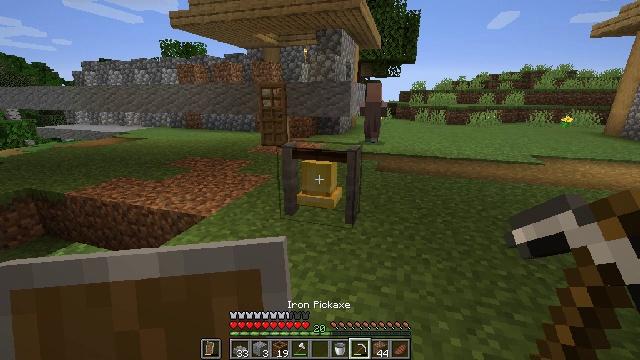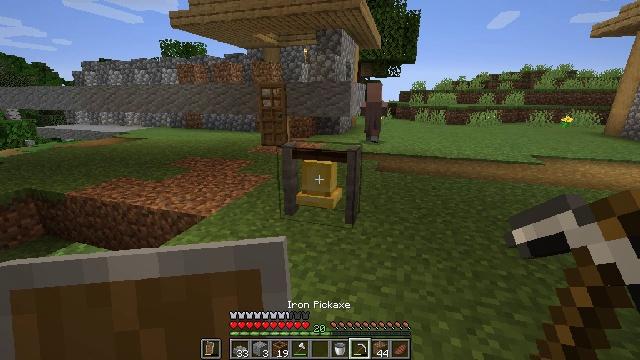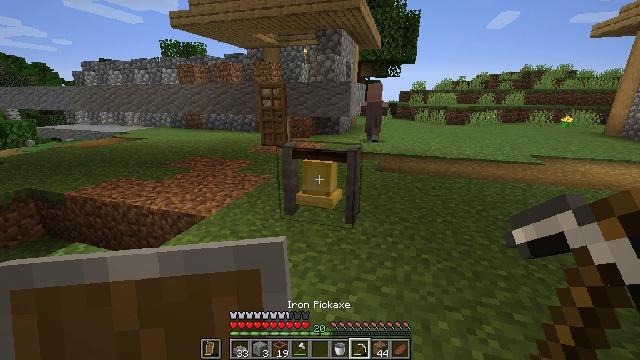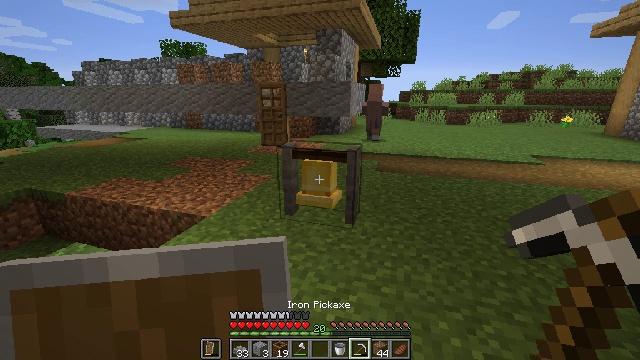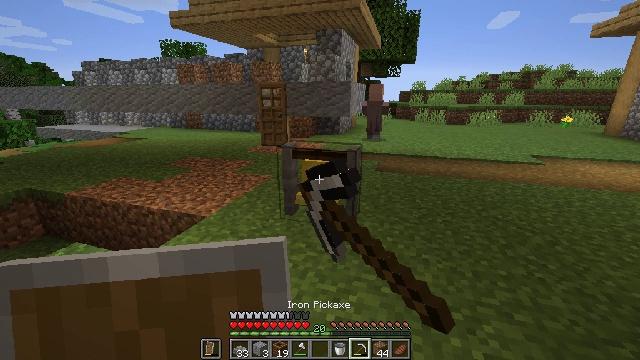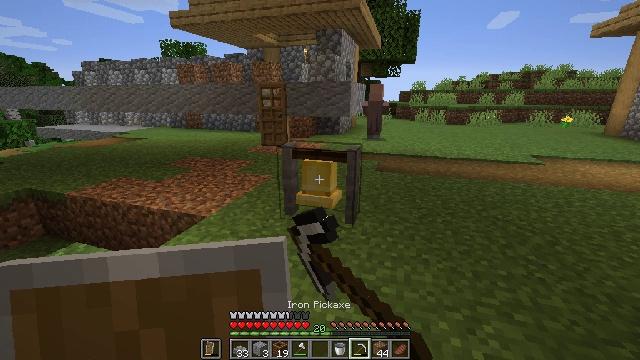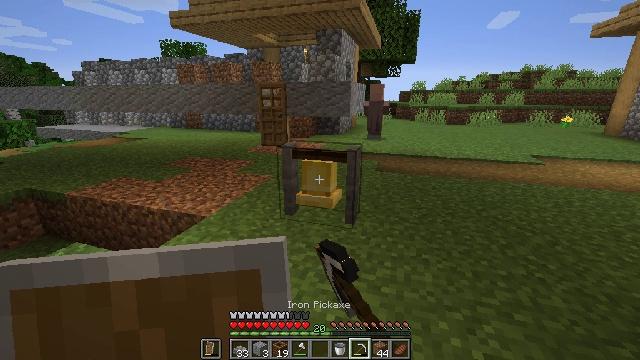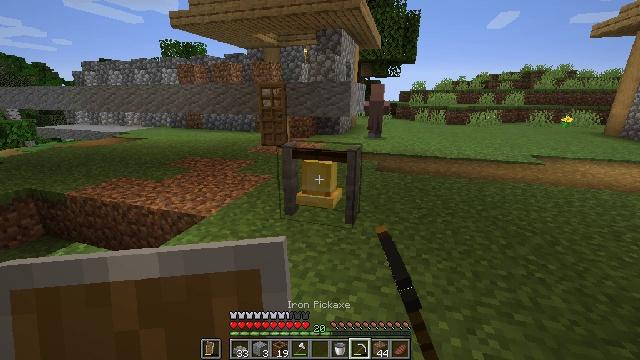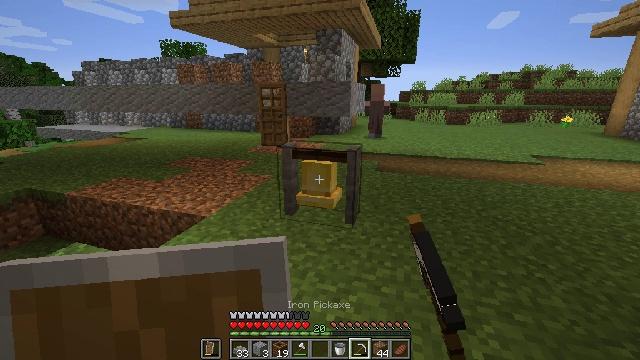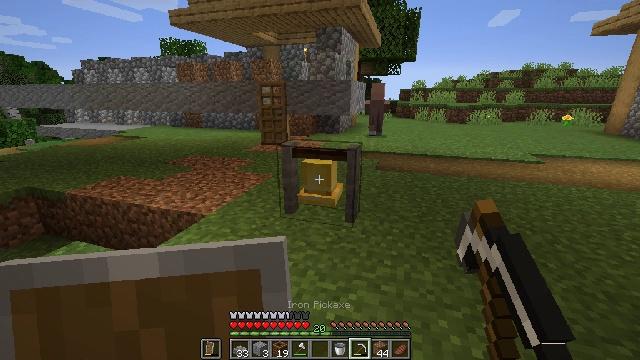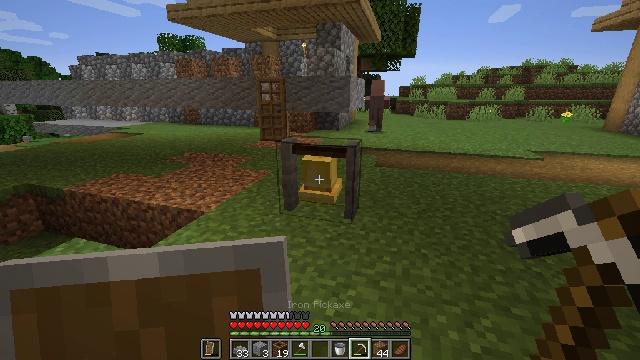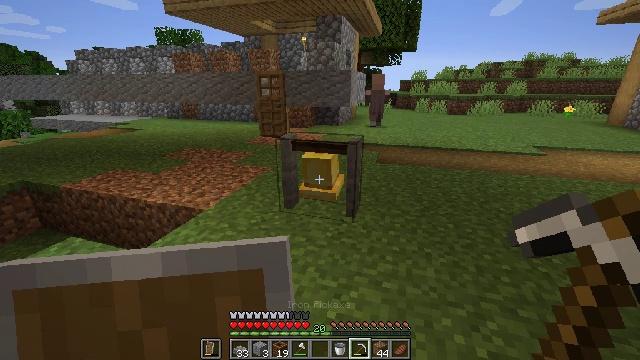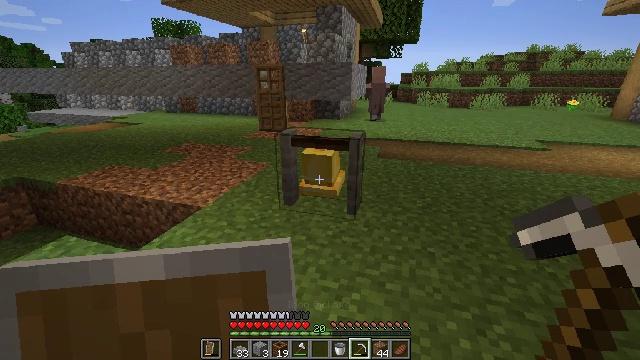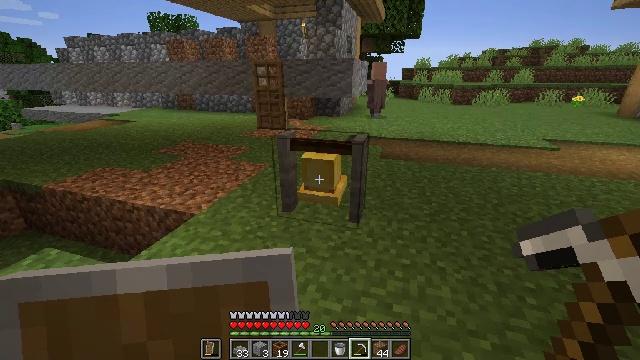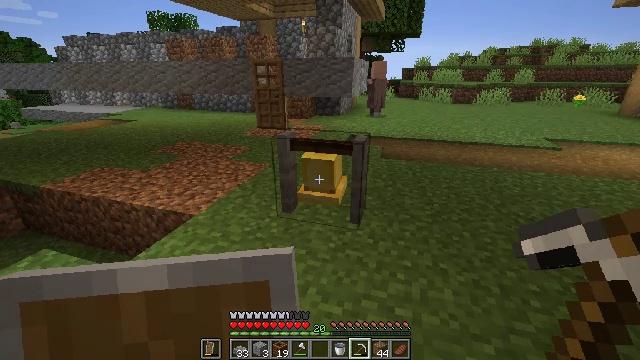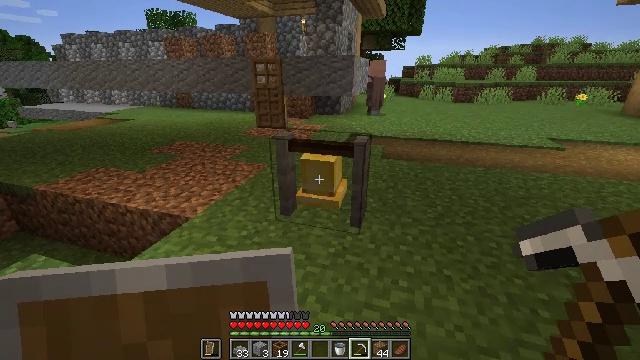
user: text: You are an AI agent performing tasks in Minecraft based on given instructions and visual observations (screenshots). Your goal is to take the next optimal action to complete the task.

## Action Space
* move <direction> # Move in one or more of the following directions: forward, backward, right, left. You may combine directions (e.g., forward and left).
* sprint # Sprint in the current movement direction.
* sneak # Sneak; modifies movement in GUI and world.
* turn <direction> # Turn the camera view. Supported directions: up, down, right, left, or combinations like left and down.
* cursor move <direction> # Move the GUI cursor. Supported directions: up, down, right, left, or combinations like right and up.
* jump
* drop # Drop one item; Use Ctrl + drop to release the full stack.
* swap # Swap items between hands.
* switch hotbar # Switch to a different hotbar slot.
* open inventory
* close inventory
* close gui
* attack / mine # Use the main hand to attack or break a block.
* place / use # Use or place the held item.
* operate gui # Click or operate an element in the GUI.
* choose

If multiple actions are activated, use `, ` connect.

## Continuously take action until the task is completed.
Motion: motion action
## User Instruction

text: Gather the bell for your inventory.
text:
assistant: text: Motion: no_op
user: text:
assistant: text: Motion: no_op
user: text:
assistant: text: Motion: use / place
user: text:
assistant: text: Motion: use / place
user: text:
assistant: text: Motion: use / place
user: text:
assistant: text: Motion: no_op
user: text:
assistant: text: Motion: no_op
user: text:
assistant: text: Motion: no_op
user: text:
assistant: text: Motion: no_op
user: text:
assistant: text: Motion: no_op
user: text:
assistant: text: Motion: move forward, turn down
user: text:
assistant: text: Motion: move forward, turn down
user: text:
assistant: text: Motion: move forward
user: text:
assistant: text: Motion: no_op
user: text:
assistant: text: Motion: no_op
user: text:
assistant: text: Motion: no_op
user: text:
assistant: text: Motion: no_op
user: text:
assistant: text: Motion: no_op
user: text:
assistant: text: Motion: no_op
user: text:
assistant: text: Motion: no_op
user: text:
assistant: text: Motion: no_op
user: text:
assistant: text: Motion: no_op
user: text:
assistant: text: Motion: no_op
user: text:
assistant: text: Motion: no_op
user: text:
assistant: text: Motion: no_op
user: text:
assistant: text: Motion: use / place
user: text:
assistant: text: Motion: use / place
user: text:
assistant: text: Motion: no_op
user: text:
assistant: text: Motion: no_op
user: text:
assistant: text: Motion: no_op